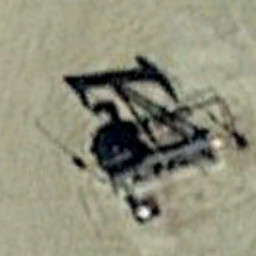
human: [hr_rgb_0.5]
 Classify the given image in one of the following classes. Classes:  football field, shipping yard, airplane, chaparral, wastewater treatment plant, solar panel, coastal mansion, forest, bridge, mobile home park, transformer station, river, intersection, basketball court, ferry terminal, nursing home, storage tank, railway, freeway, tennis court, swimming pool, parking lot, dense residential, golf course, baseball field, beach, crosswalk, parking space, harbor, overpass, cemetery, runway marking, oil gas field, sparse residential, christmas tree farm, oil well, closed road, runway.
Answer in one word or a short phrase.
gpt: oil well